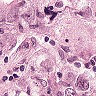
Metastatic tissue present: yes